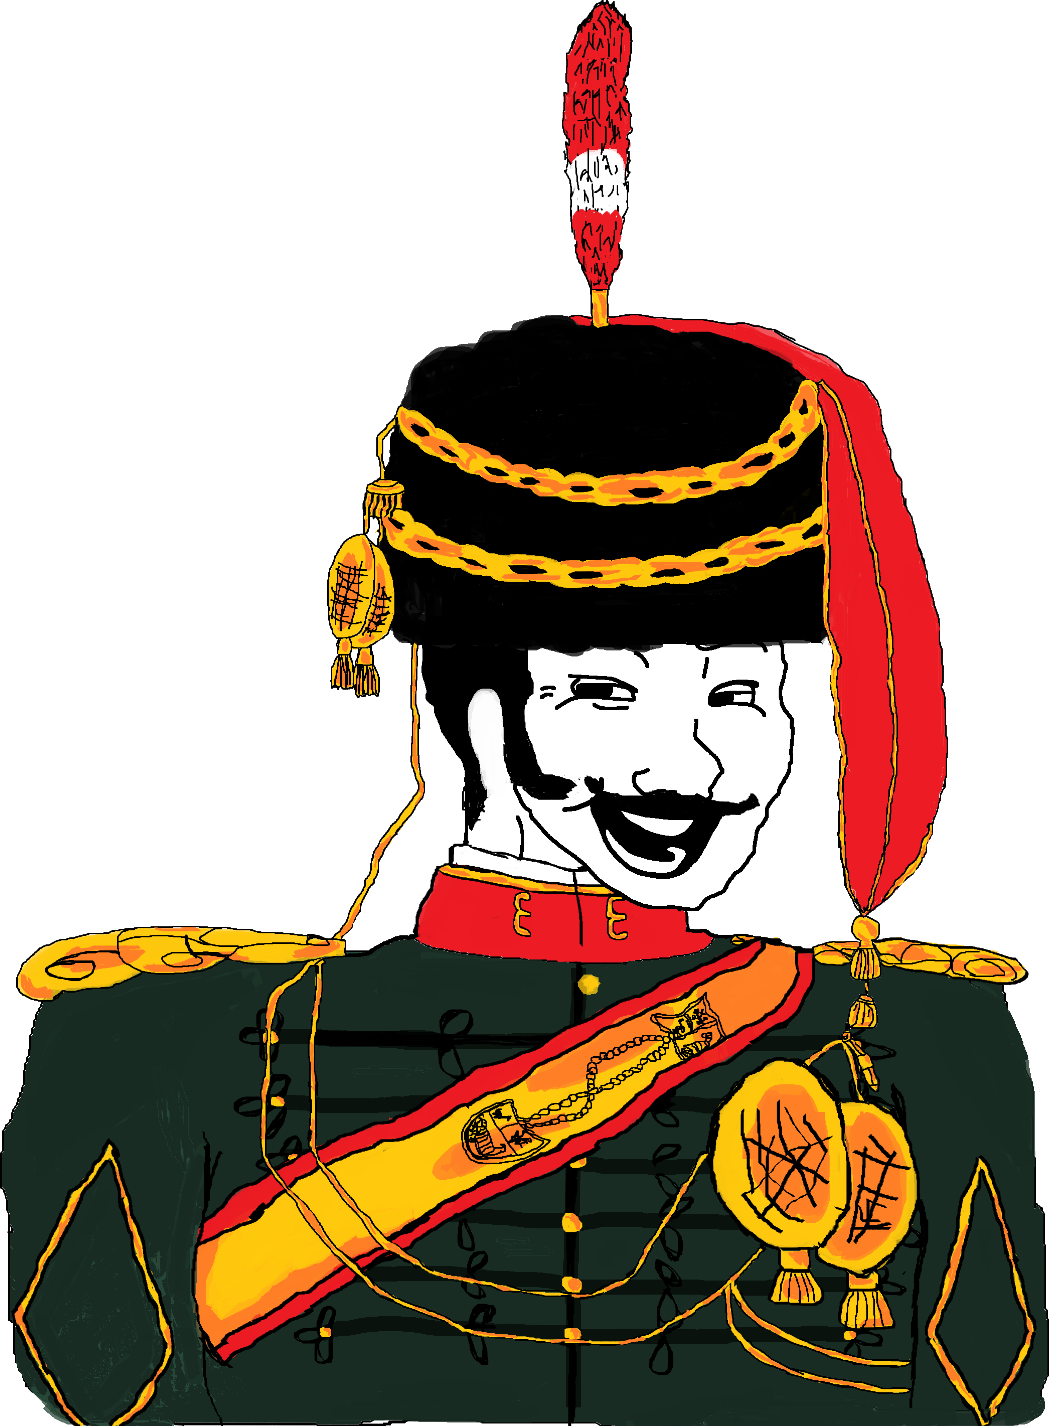
Label: 5_Smugjak